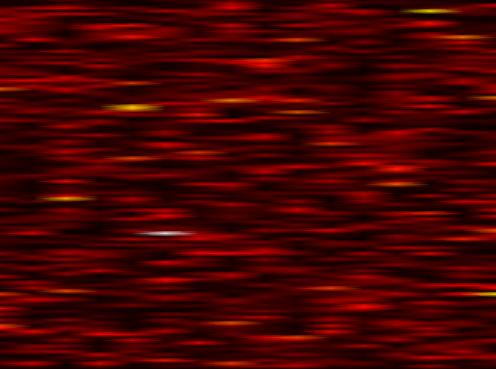
Label: WOLA